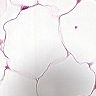
Metastatic tissue present: no